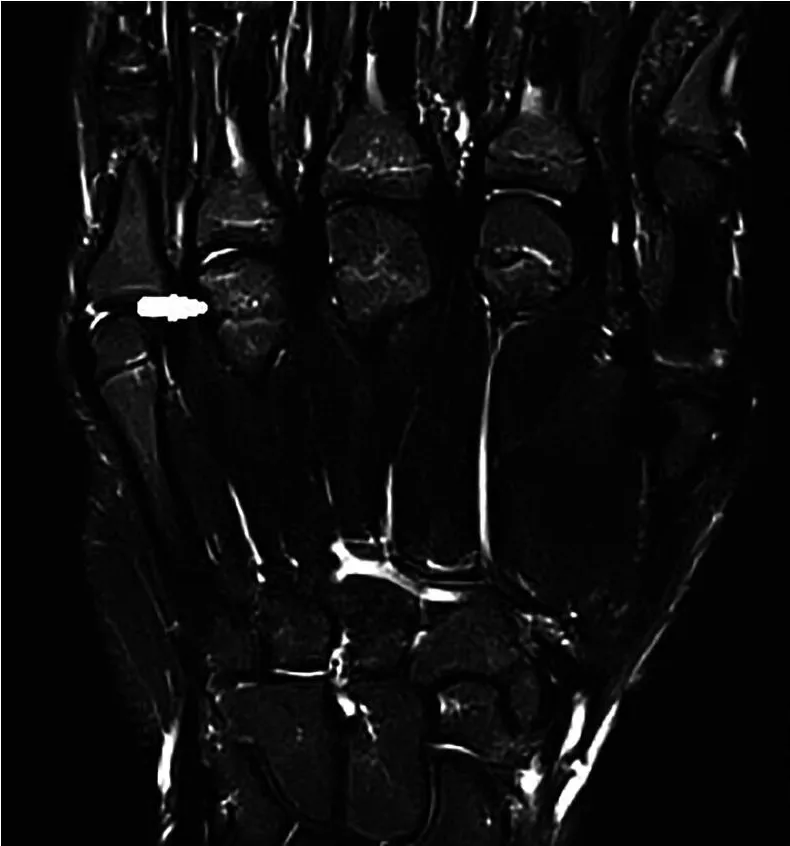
Third MRI January 2023. Apparition of signal abnormality of the fourth metacarpal head in the MRI T1 weighted images.
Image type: radiology (mri)